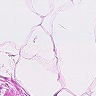
Metastatic tissue present: no